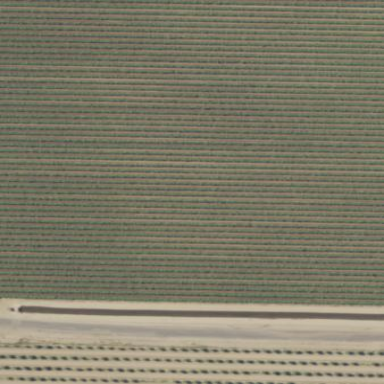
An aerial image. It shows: Vineyard.